Field crop: maize
Growth stage: 2
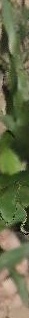
Species: maize